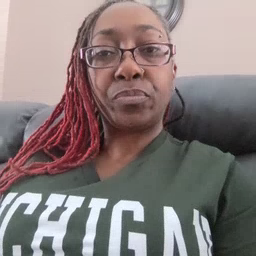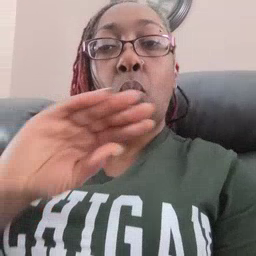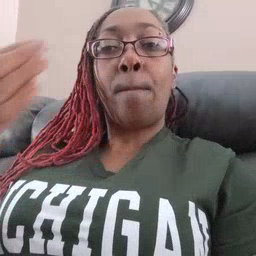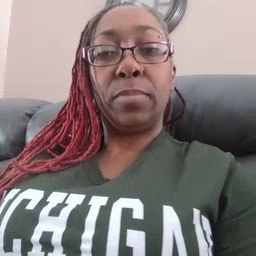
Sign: open